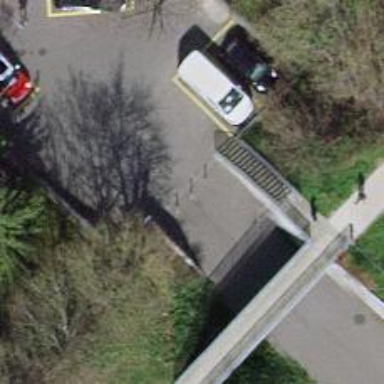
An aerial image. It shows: Bollard barrier.